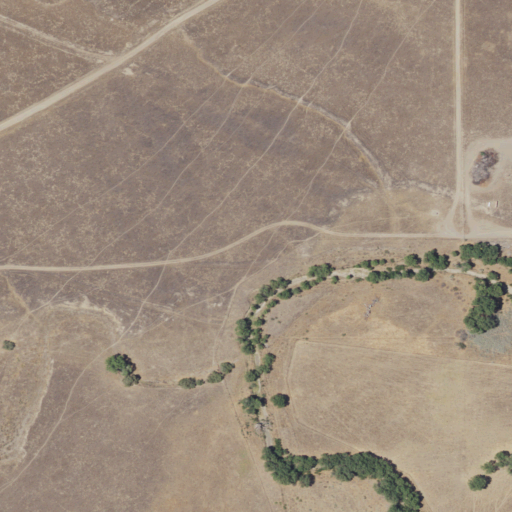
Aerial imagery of valley in California named Garcia Canyon containing grassland and shrub